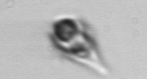
Label: Mesodinium